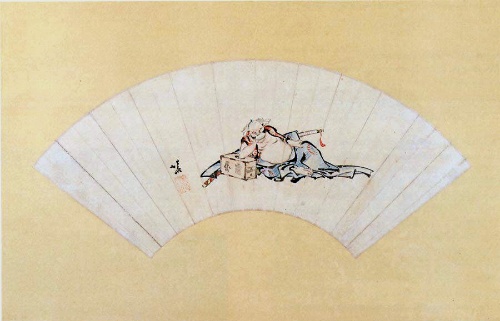
Artist: Katsushika Hokusai
Artist bio: Japanese, Tokyo (Edo) 1760–1849 Tokyo (Edo)
Date: ca. 1810
Object type: Hanging scroll
Classification: Paintings
Medium: Fan mounted as hanging scroll; ink and color on paper
Culture: Japan
Period: Edo period (1615–1868)
Dimensions: Image: 9 7/16 × 20 3/16 in. (24 × 51.3 cm)
Overall with mounting: 54 3/4 × 28 3/4 in. (139 × 73 cm)
Overall with knobs: 54 3/4 × 31 in. (139 × 78.7 cm)
Department: Asian Art
Credit line: Purchase, Friends of Asian Art Gifts, 1991
Accession year: 1991
Repository: Metropolitan Museum of Art, New York, NY
Tags: Drunkenness|Men